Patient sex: M
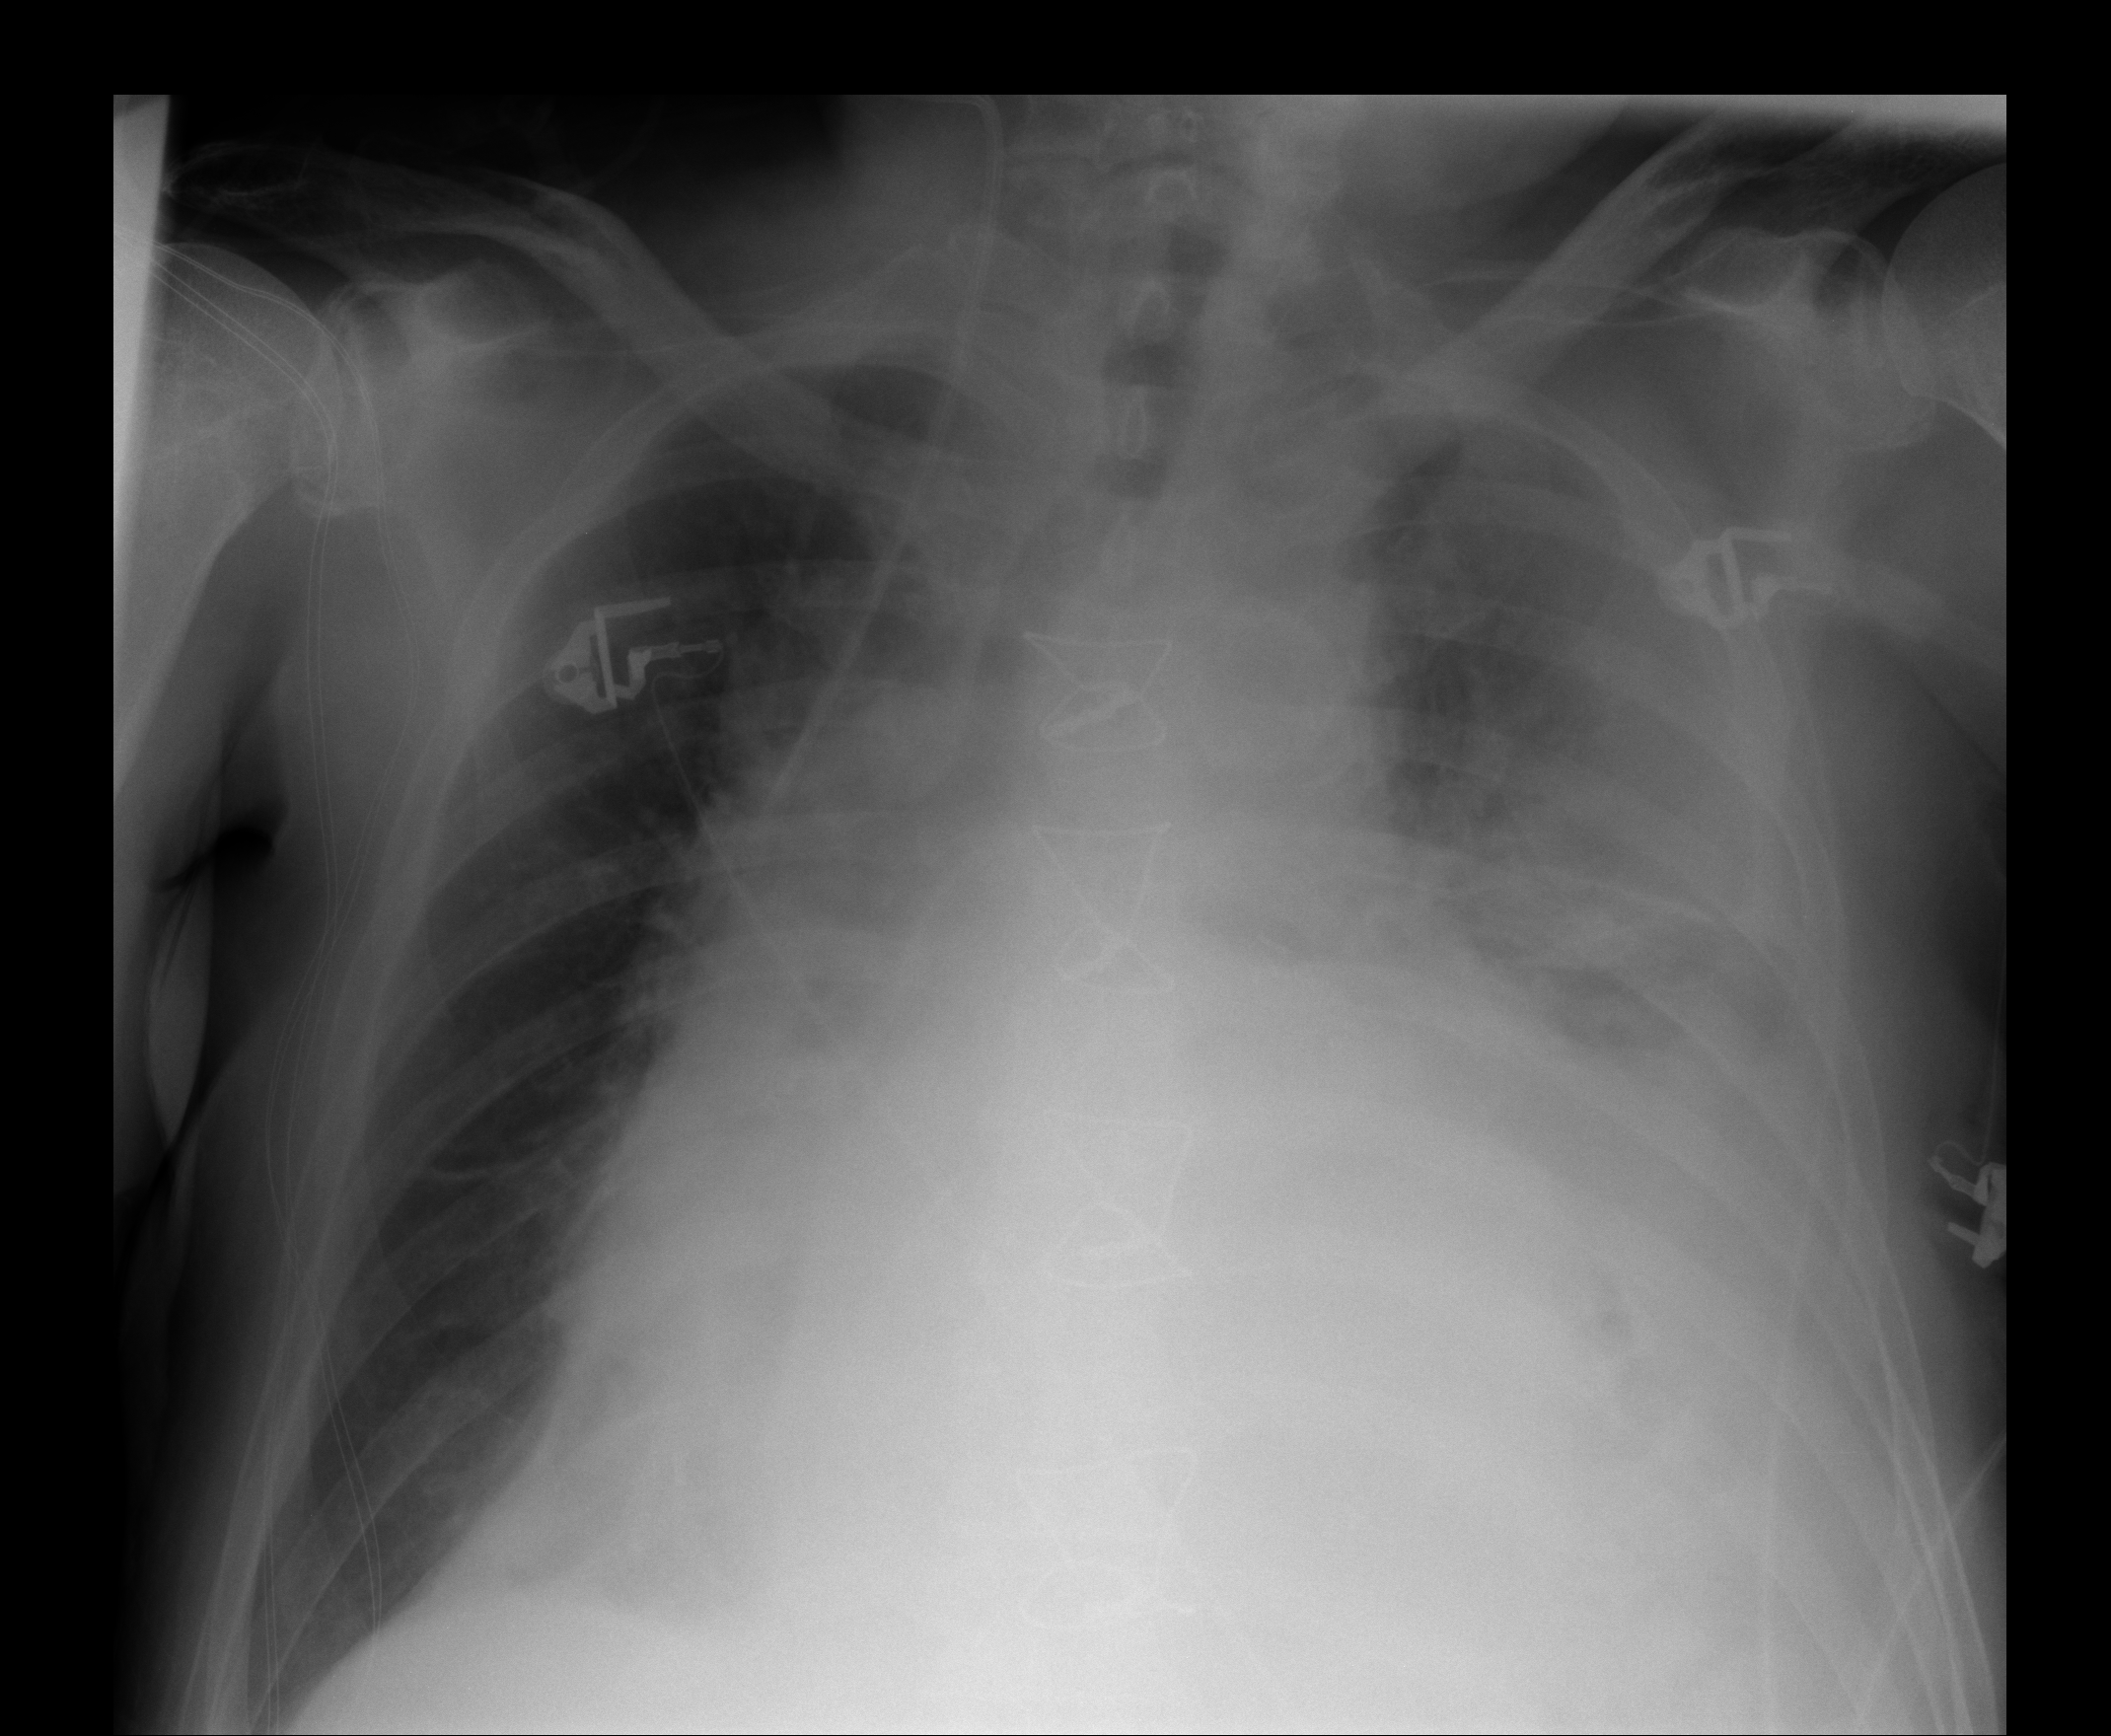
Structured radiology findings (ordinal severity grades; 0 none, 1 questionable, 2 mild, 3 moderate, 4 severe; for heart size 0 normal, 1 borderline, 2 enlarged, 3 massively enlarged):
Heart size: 3
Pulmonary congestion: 2
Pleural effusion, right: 1
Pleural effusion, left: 3
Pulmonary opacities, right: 0
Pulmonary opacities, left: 1
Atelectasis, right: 2
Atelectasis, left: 3